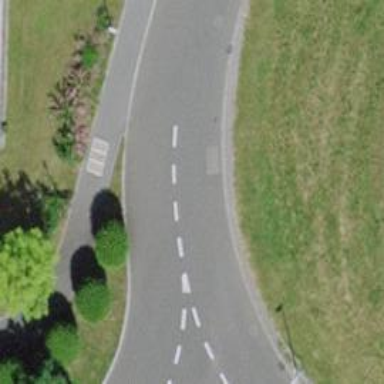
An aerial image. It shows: Bump for traffic calming.